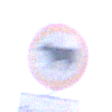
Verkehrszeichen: VerbotViehtrieb
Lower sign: ZeitangabenMitBeschraenkungAufWochentage8
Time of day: MorningAfternoon
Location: Outdoor (Nature)
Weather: Clear
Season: NotSpecified
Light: Natural